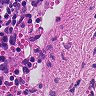
Metastatic tissue present: no